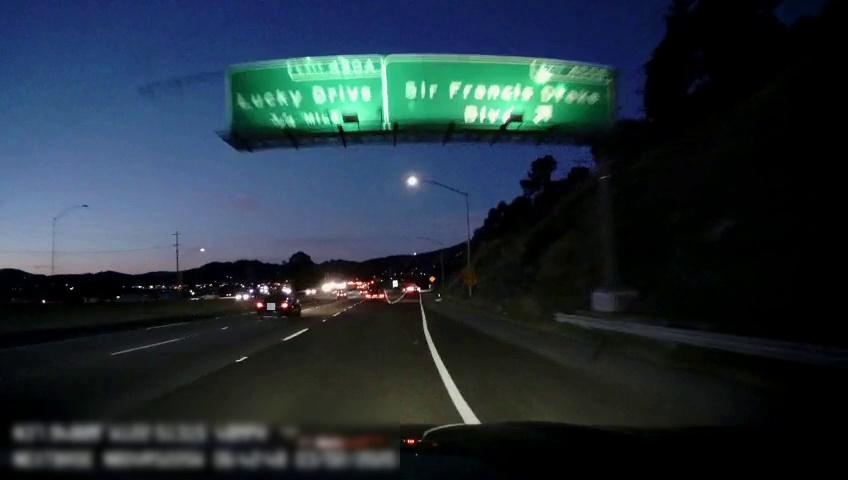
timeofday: Night
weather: Other
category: Drivable Space
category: Vehicles | Car
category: Vehicles | Car
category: Vehicles | Truck
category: Lanes | Current Lane
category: Lanes | Current Lane
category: Lanes | Alternate Lane
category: Lanes | Current Lane
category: Lanes | Alternate Lane
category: Lanes | Alternate Lane
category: Traffic | Signs